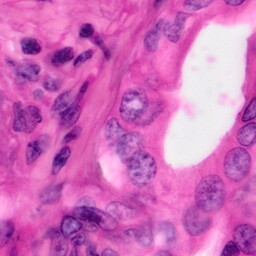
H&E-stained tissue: Pancreatic